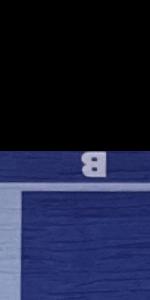
Label: Empty